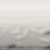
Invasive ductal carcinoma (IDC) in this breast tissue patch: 0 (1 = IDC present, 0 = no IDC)